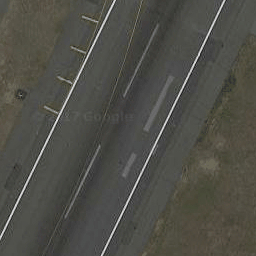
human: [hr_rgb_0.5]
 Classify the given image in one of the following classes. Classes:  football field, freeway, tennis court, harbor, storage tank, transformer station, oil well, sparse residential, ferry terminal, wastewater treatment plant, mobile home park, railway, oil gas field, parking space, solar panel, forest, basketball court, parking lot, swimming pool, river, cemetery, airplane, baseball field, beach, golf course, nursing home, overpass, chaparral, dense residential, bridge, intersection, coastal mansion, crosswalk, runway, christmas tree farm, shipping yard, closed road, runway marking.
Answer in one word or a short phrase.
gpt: runway